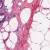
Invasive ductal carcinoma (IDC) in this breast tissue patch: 1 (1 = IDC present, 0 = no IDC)